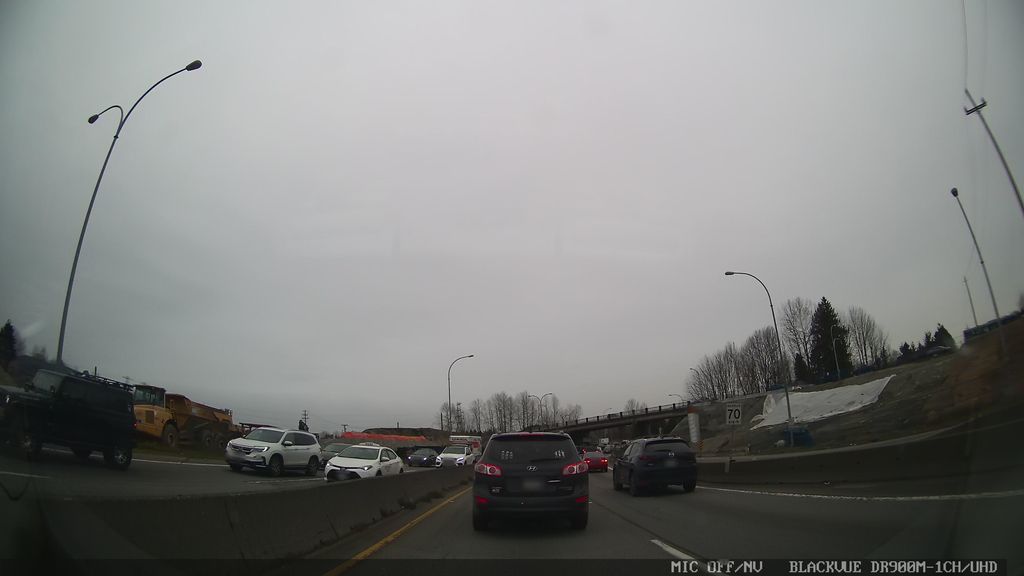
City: vancouver